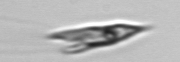
Label: Chrysochromulina_lanceolata